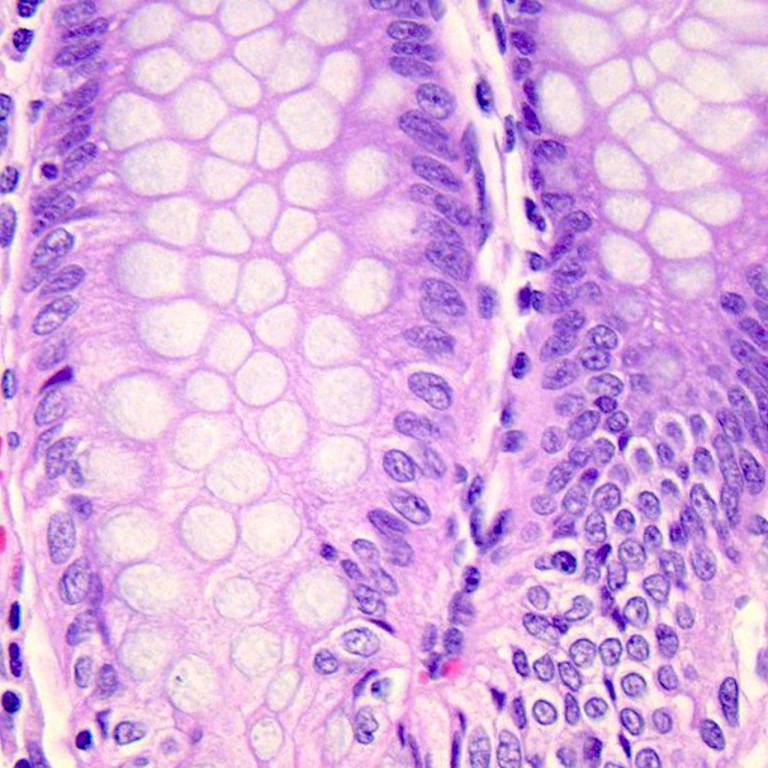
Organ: colon
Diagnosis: benign